Question: I have two graphs with in one image, each with 5 points. Their value on the X axis is not important, all that I require is that they're all equally distributed on it.
'''
import matplotlib.pyplot as plt
data = [43,51,44,73,60]
data2 = [34,25,42,53,61]
fig = plt.figure(1)
ax = fig.add_subplot(111)
ax.plot(data, '-o', color='#000000', lw=1, ms=6)
ax.plot(data2, '-o', color='#000000', lw=1, ms=6)
plt.show()
'''
This creates a graph like the one below.

I need the second graph (the one using the data2 points) to start from 5 on the X axis, not from 0, meaning it'll have the points at (5,34),(6,25),(7,42),(8,53),(9,61). How can I do this?
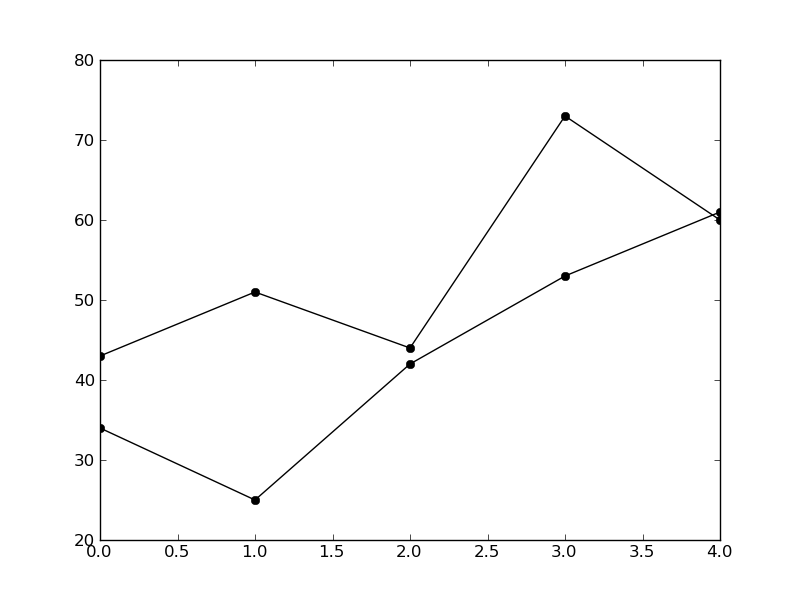
Answer: Make a list of the X values,
'''
x = [5,6,7,8,9]
'''
and use
'''
ax.plot(x, data2, ...)
'''
Note that you could also use <URL> to generate the X values.